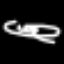
Label: squiggle